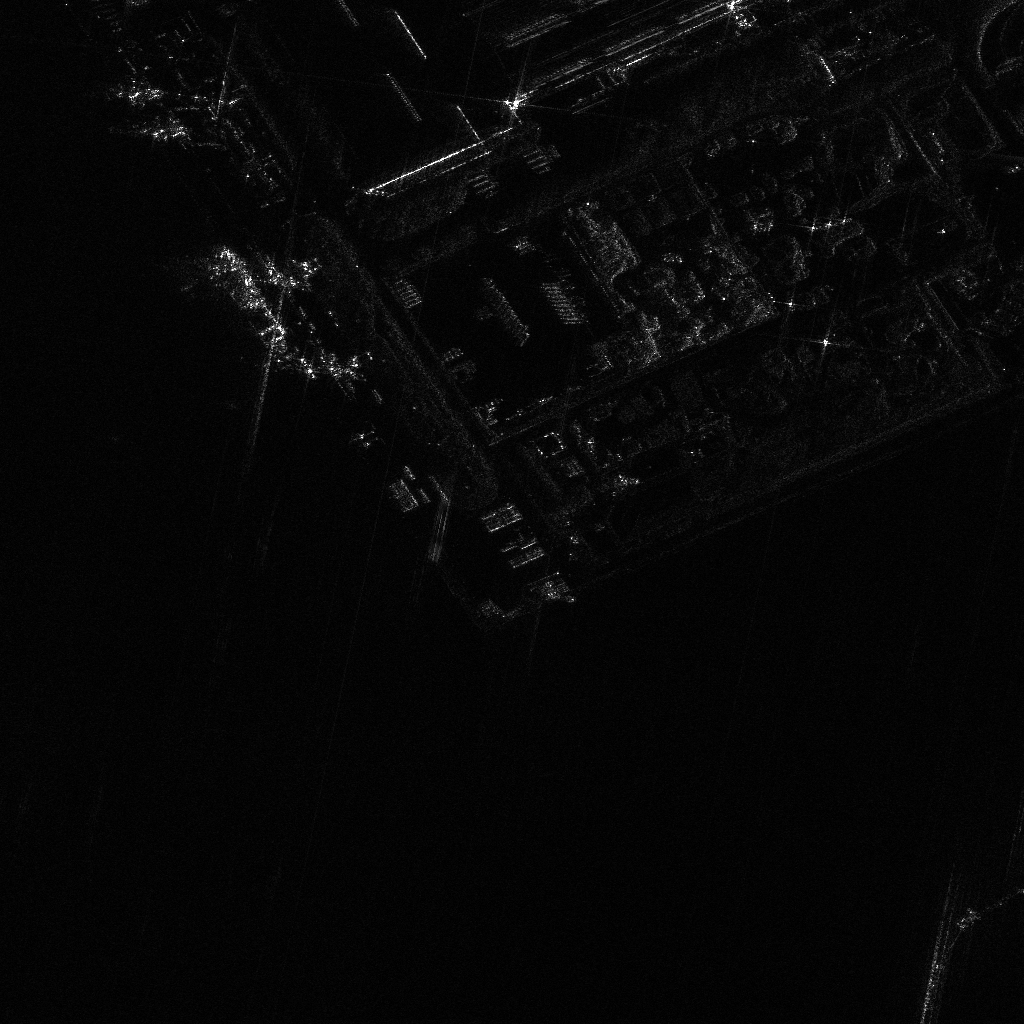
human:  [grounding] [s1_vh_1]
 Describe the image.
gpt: In the satellite image, there is  <ref>1 medium ore-oil </ref> <box>[[17, 28, 31, 31, 56]]</box> located at left,  <ref>2 medium container </ref> <box>[[14, 9, 16, 15, 86], [12, 6, 14, 11, 86]]</box> located at top left.